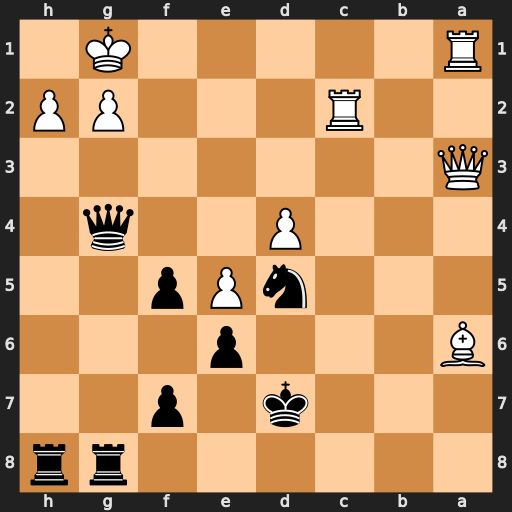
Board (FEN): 6rr/3k1p2/B3p3/3nPp2/3P2q1/Q7/2R3PP/R5K1
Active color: b
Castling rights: -
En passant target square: -
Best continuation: Qxd4+ Rf2 Rxg2+ Kxg2 Ne3+